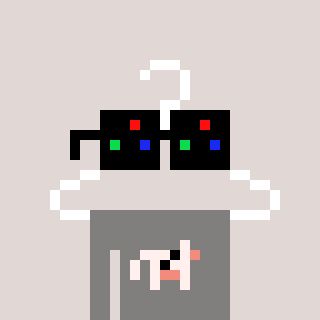
a pixel art character with square black sunglasses, a hanger-shaped head and a bluegrey-colored body on a warm background